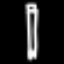
Label: pencil